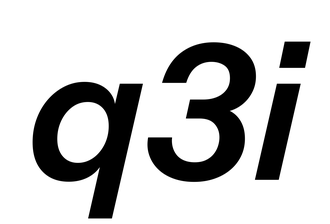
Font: InstrumentSans-Italic_SemiBold_Italic